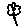
Label: flower